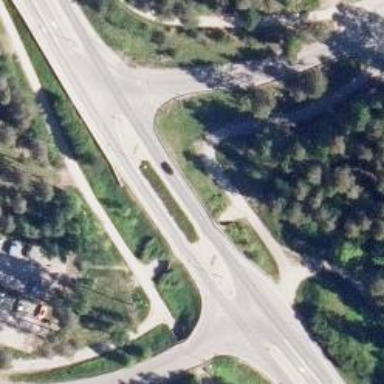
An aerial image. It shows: Cycleway.